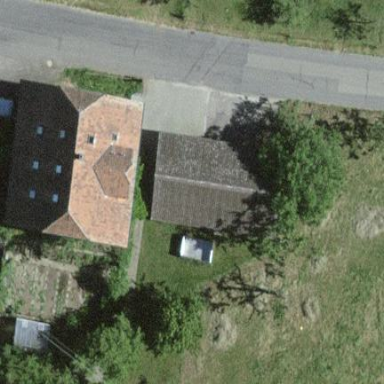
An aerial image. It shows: Garage building.